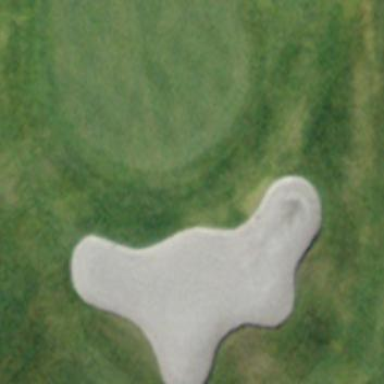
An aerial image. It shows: Sandy area is golf bunker.